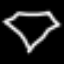
Label: diamond